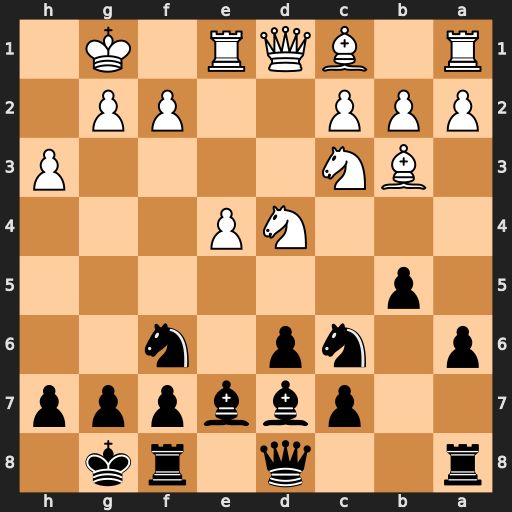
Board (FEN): r2q1rk1/2pbbppp/p1np1n2/1p6/3NP3/1BN4P/PPP2PP1/R1BQR1K1
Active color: b
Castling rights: -
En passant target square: -
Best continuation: Nxd4 Qxd4 c5 Qd3 c4 Bxc4 bxc4